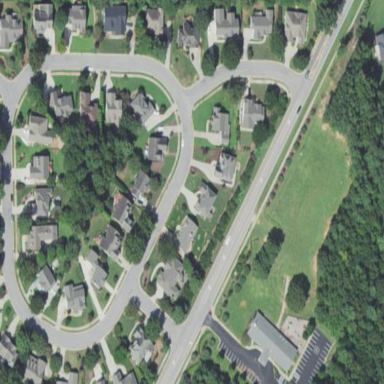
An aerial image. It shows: Residential area within neighborhood.